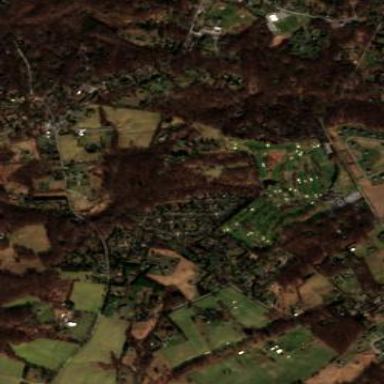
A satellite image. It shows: Golf course surrounded by greenery.